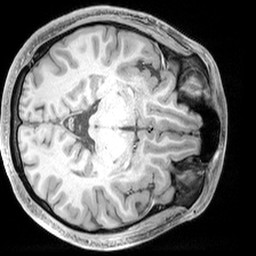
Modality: T1w
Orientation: axial
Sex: male
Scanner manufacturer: siemens
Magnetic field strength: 3 T
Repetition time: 2.3 s
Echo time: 0.00226 s